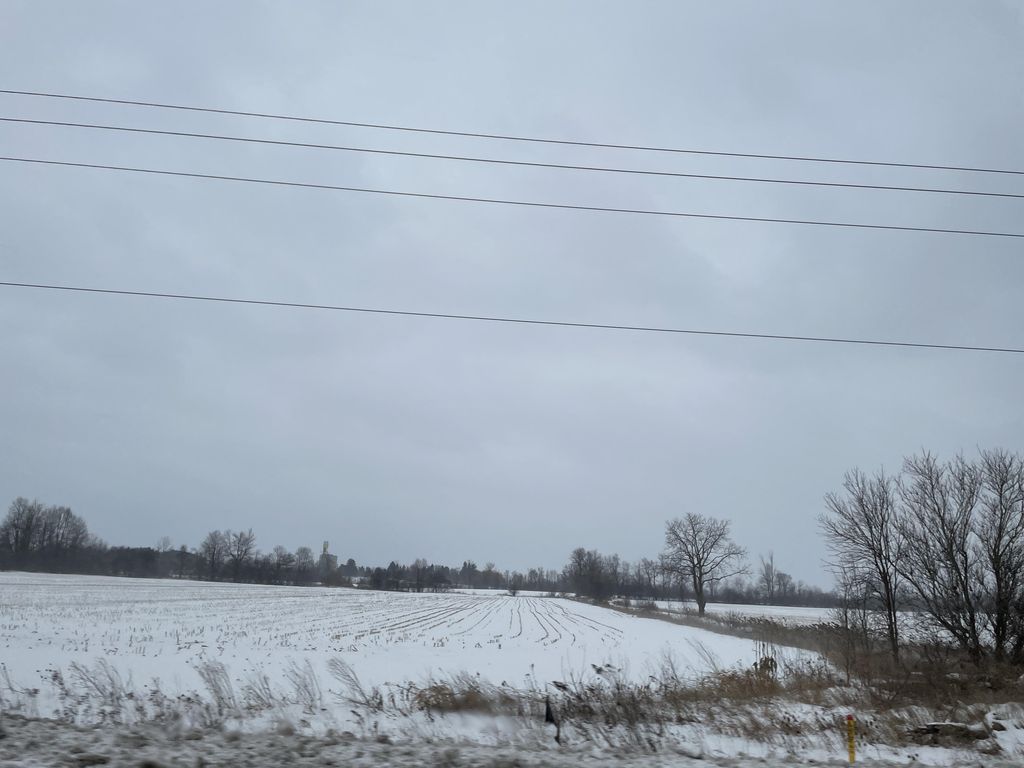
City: kitchener-waterloo